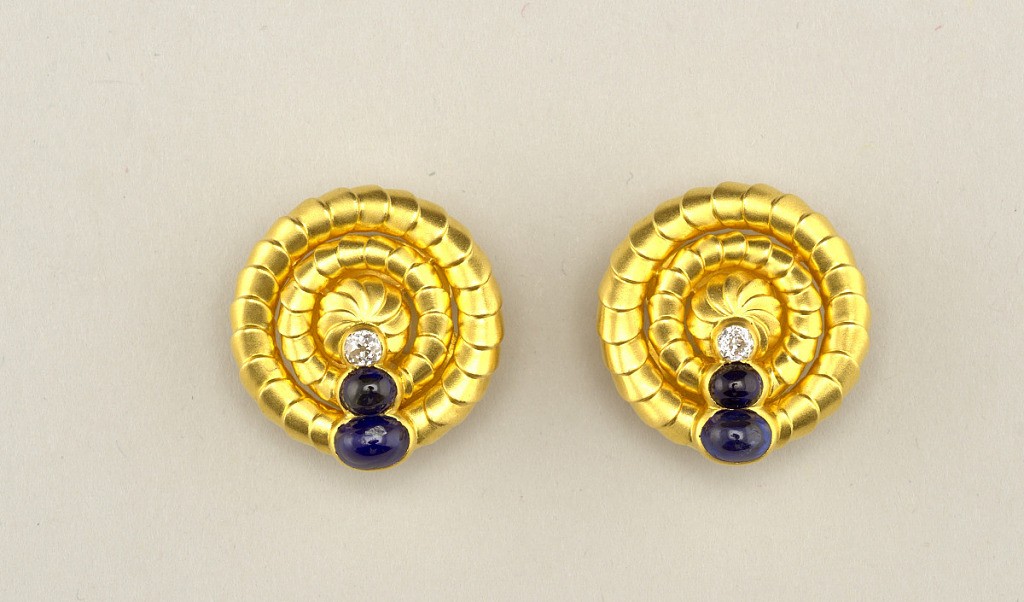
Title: Cuff buttons
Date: late 19th century
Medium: Gold, sapphires, diamonds
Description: Pair of carbochon saphire, diamond and gold cuff buttons.